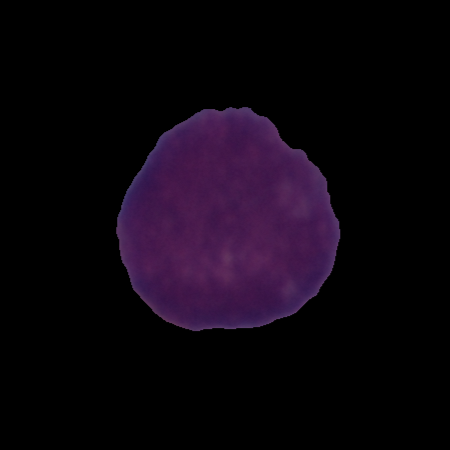
Label: cancer